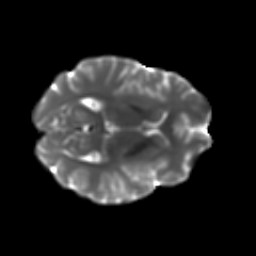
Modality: T2w
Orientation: axial
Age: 17
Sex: female
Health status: ill
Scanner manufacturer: ge
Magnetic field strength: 3 T
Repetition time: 6.752 s
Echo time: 0.079 s